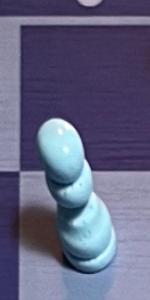
Label: Pawn_White